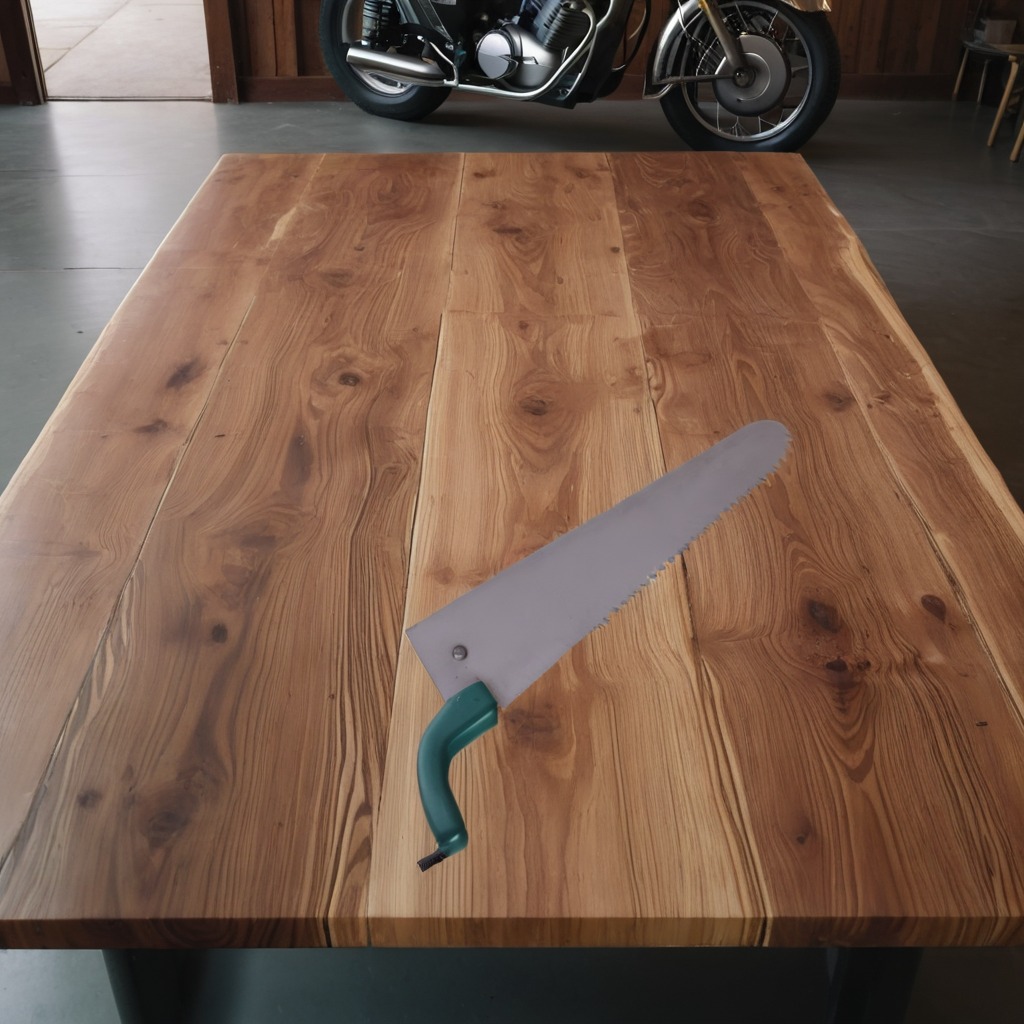
A metal saw is lying on the wooden table.